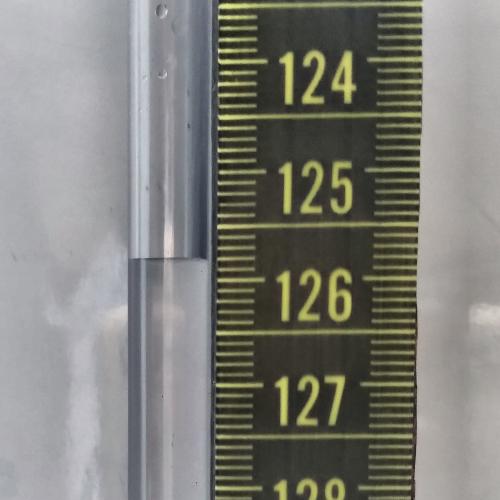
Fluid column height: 125.8 cm